Question: I am trying to implement <URL> on a users's model but i am having problems with my sql query on my helper method. The user model has country as one of the fields.
My problem is grouping and passing the data to a js
'''
google.load('visualization', '1', {'packages': ['geochart']});
google.setOnLoadCallback(drawRegionsMap);
function drawRegionsMap() {
// var data = google.visualization.arrayToDataTable([
// ['Country', 'Popularity'],
// ['Germany', 200],
// ['United States', 300],
// ['Brazil', 400],
// ['Canada', 500],
// ['France', 600],
// ['RU', 700]
// ]);
var data = google.visualization.arrayToDataTable(['users_country_data']);
var options = {};
var chart = new google.visualization.GeoChart(document.getElementById('chart_div'));
chart.draw(data, options);
};
'''
'''
<%= content_tag :div, "", id: "chart_div", style: "width: 400px; height:200px;", data: {users: users_country_data} %>
'''
'''
def users_country_data
{
Country: @users.group("country"),
Popularity: @users.count(:group => "country")
}
end
'''
Edit.

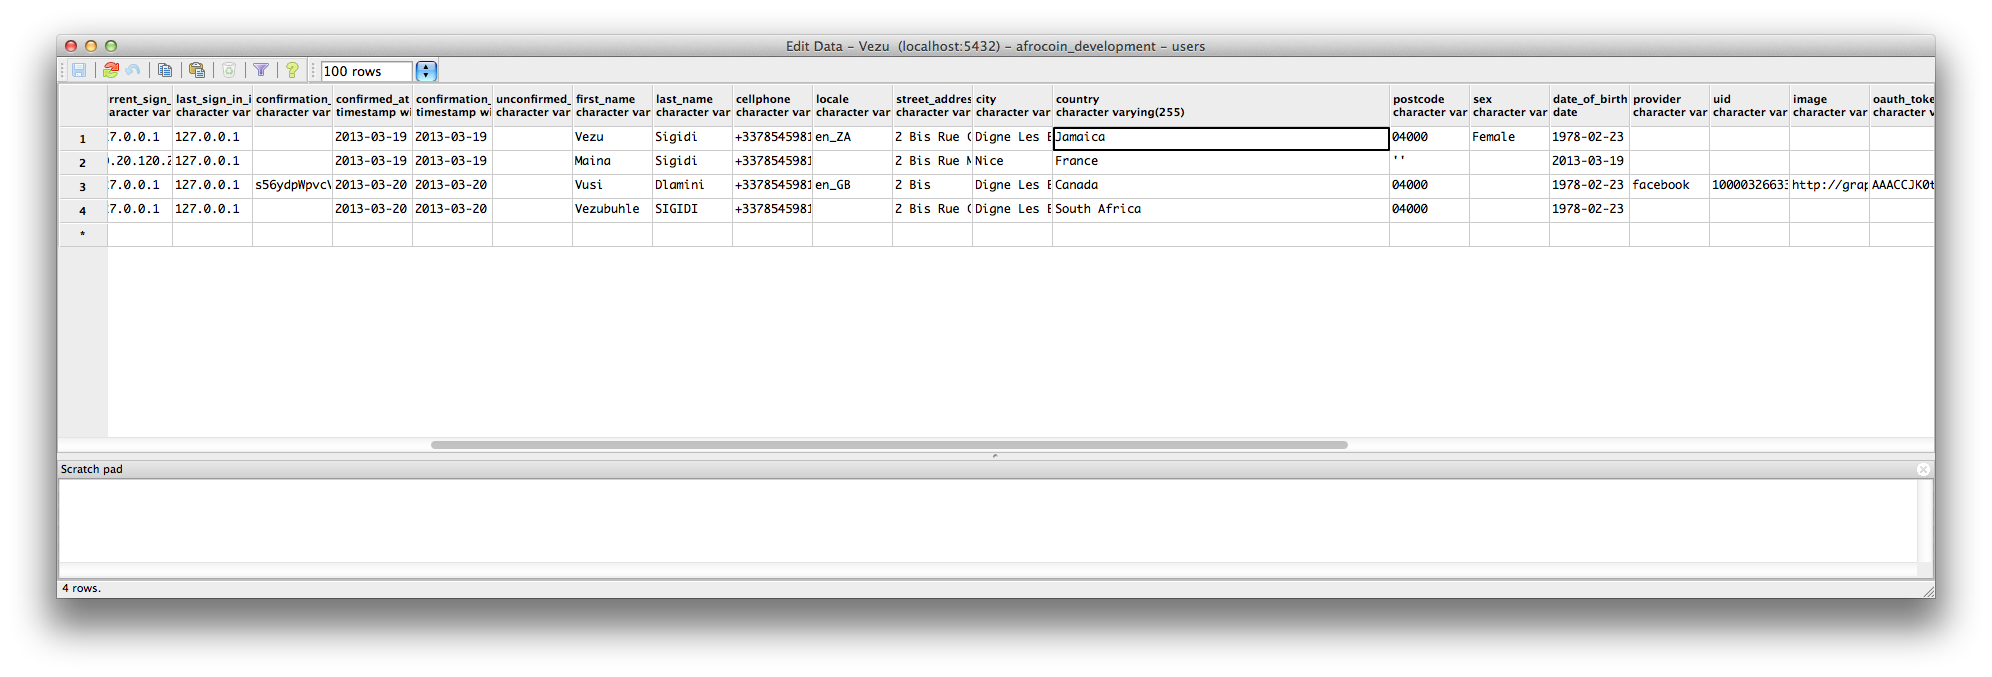
Answer: I'm sorry you spent a complete day on this, rails and ruby should be more easier than that.
'''
def users_country_data
countries = @users.select('distinct country').map(&:country)
countries.collect { |country| [country, @users.where(country: country).count] }.to_s
end
'''
that will give you the array for js, like:
'''
[["Argentina", 100], ["USA", 200]]
'''
If you want to add the headers as well:
'''
def users_country_data
countries = @users.select('distinct country').map(&:country)
countries.collect { |country| [country, @users.where(country: country).count] }.unshift(['Country', 'Popularity']).to_s
end
'''
---
You are getting because @users is an array of users, any reason for which @users is an array of users and not a ActiveRecord relationship?
EDIT: I used = instead of == for comparison
'''
def users_country_data
countries = @users.map(&:country).uniq
countries.collect { |country| [country, @users.collect {|u| u.country == country}.count] }.to_s
end
'''
---
After the chat, and having in mind you want the graph for all the users:
'''
def users_country_data
countries = User.select('distinct country').map(&:country)
countries.collect { |country| [country, User.where(country: country).count] }.unshift(['Country', 'Popularity']).to_s
end
'''